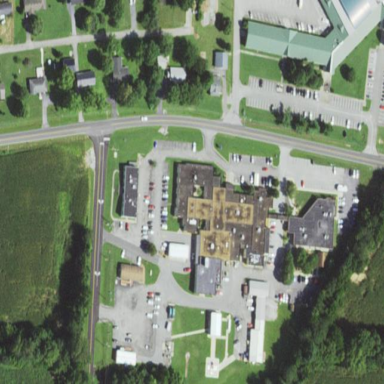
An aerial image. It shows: Healthcare facility identified as hospital.